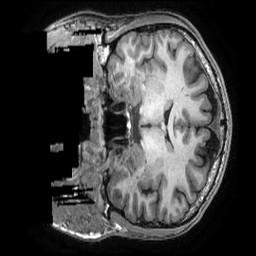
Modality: T1w
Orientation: coronal
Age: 29
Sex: male
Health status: healthy
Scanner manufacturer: ge